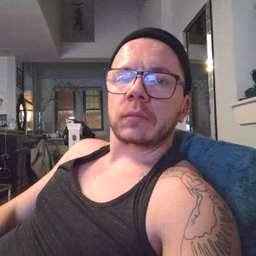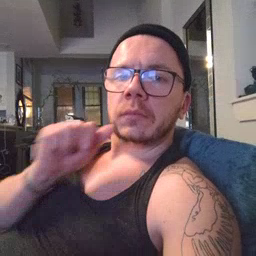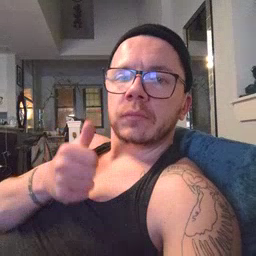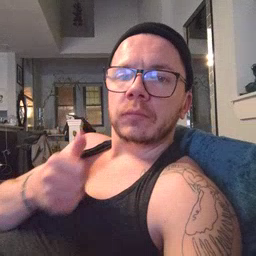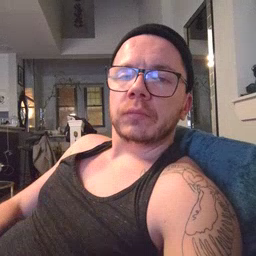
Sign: tomorrow